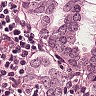
Metastatic tissue present: yes